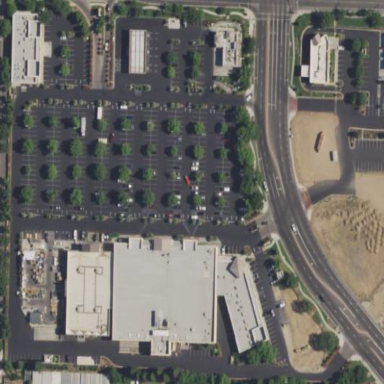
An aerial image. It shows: Commercial area dedicated to parking and selling used cars.